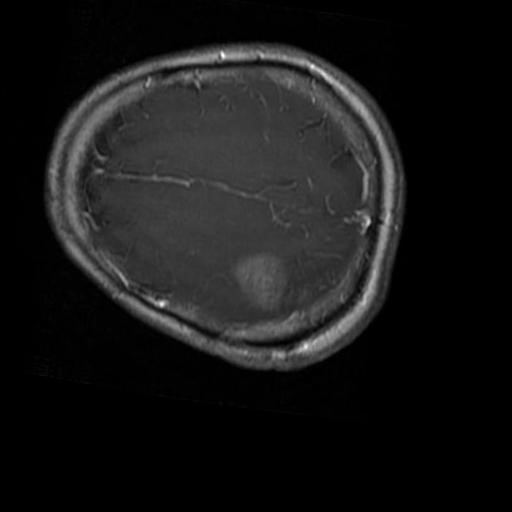
Label: brain_glioma